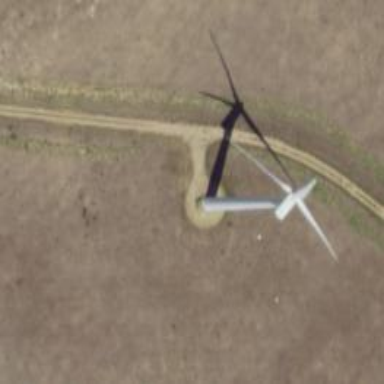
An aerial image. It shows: Wind generator powered by horizontal-axis wind turbine.